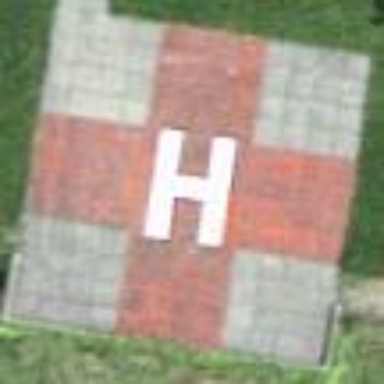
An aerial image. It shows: Image of helipad at airport.